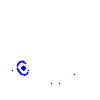
Particle: electron